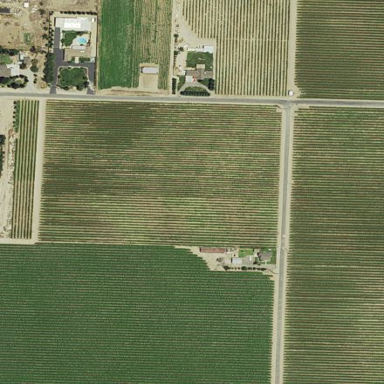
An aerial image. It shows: Vineyard.